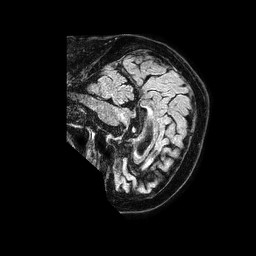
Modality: FLAIR
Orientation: sagittal
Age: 81
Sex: female
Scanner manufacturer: philips
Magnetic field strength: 1.5 T
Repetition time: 4.8 s
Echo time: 0.3 s